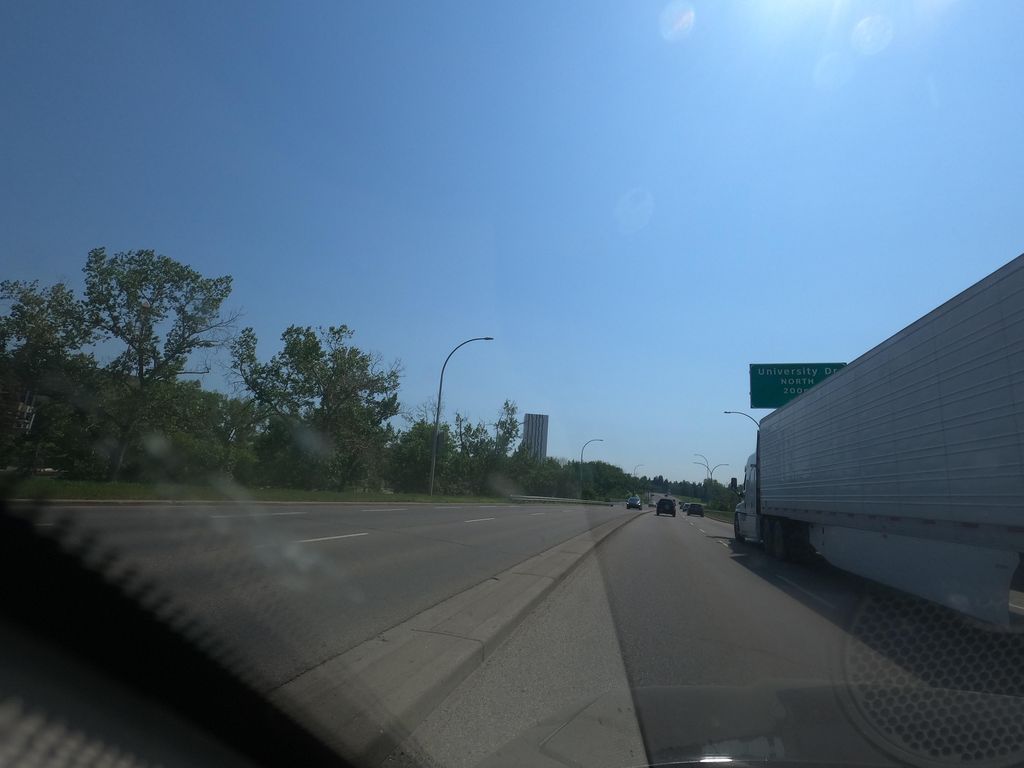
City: calgary